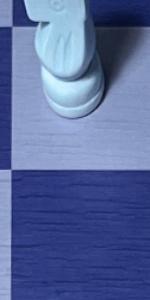
Label: Empty